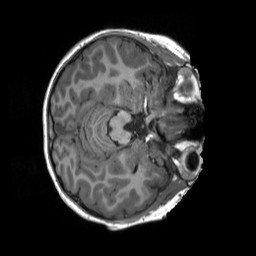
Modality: T1w
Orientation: axial
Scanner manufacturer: siemens
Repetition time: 2.3 s
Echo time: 0.00229 s